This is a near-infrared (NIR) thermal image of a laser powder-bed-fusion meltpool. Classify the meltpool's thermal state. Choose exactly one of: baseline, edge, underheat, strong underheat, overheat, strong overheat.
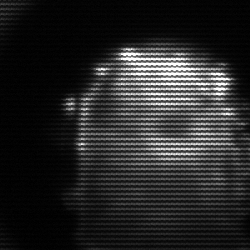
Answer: baseline